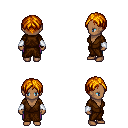
a pixel art fantasy rpg character, female body template, human, dark skin, brown robe, magenta pants, dark blonde parted hairstyle, white cloth bracers, four views (front, back, left, right), 2x2 character sprite sheet, small pixel art, hard edges, no anti-aliasing